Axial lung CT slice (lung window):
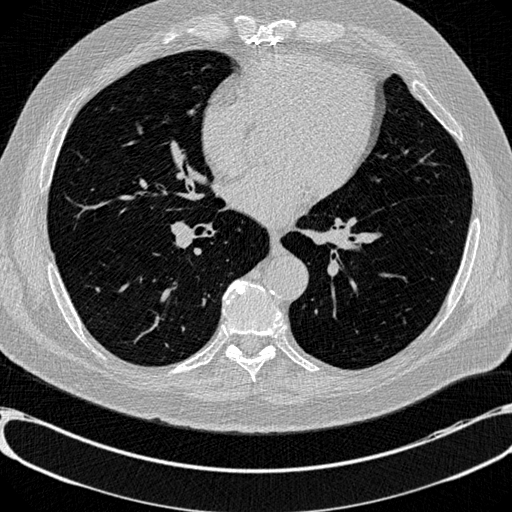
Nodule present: no